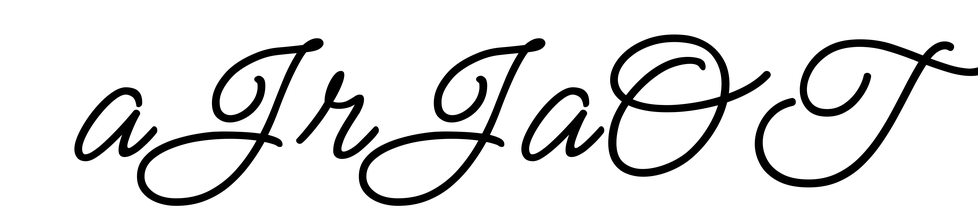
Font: MeowScript-Regular